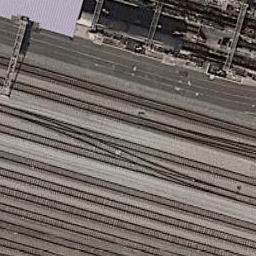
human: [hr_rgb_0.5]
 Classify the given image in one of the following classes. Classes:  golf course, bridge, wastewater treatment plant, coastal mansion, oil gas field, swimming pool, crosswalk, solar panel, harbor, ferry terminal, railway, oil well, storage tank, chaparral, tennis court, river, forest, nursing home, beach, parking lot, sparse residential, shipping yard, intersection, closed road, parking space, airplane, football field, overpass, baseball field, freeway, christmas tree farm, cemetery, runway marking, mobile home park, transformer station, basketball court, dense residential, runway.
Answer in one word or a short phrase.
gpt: railway